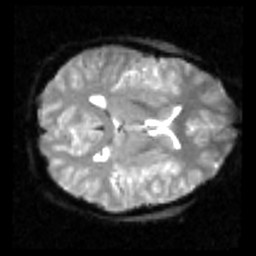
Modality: inplaneT2
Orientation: axial
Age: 20
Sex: female